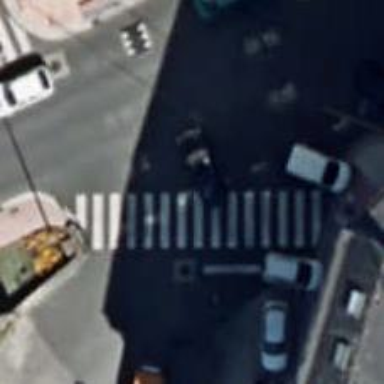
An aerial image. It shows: Uncontrolled crossing on the road.